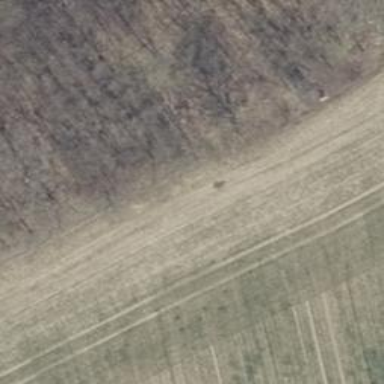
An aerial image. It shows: Shelter that serves as hunting stand.